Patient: sex F, age 41
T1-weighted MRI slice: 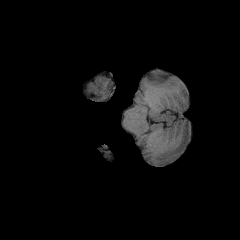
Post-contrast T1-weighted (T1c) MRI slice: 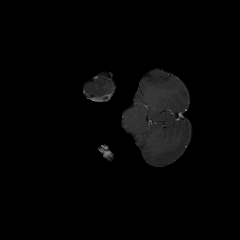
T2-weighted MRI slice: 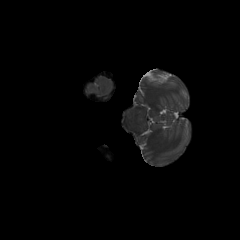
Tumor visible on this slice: no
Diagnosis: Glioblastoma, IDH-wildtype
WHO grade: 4